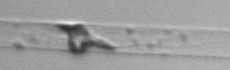
Label: Dactyliosolen_blavyanus